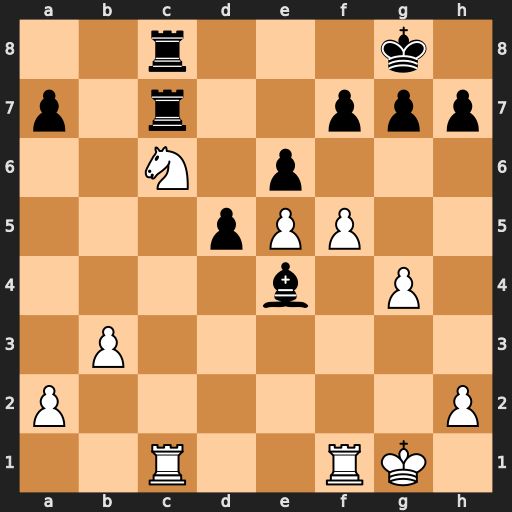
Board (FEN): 2r3k1/p1r2ppp/2N1p3/3pPP2/4b1P1/1P6/P6P/2R2RK1
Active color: w
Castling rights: -
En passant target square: -
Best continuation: Ne7+ Kf8 Nxc8 Rxc1 Rxc1